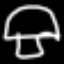
Label: mushroom